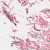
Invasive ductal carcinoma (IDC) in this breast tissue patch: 0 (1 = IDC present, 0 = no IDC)